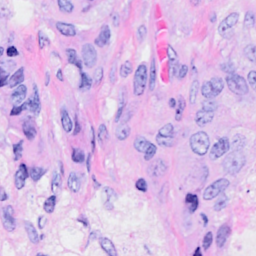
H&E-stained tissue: Breast